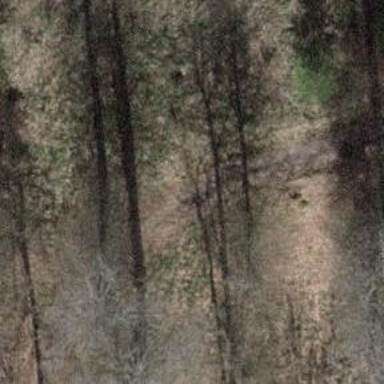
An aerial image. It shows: Dirt path.